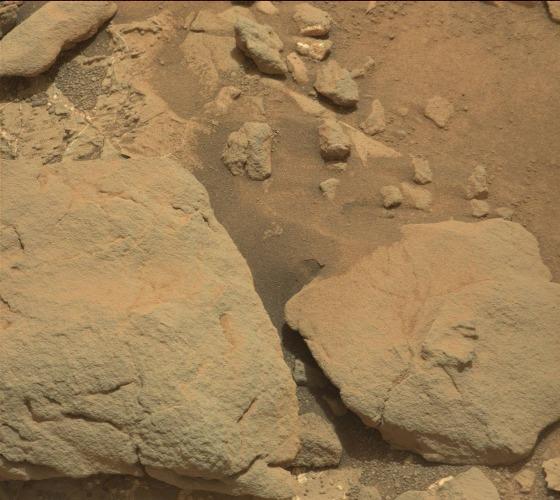
Terrain classes present: Bedrock, Gravel / Sand / Soil, Rock, Shadow